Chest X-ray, PA view. Patient: 56 years old, sex M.
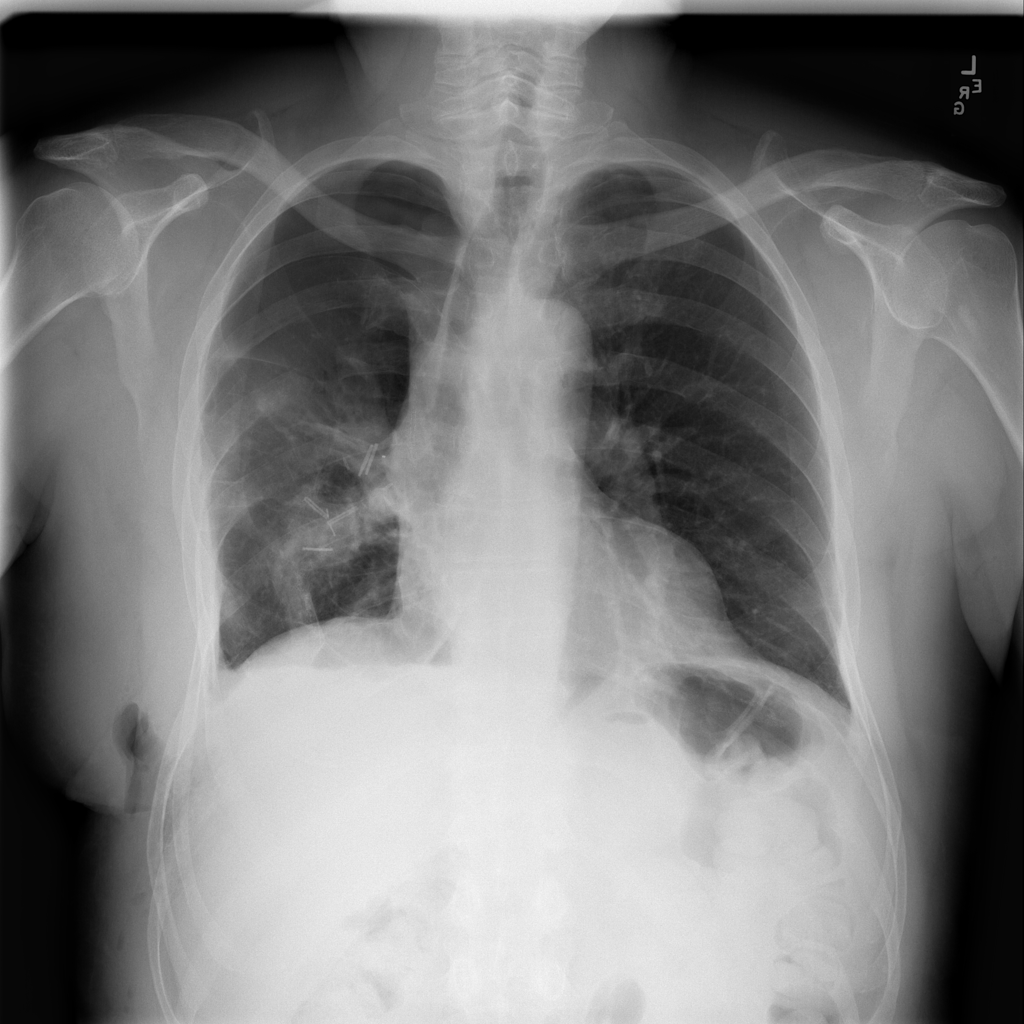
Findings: Effusion, Emphysema, Pneumothorax